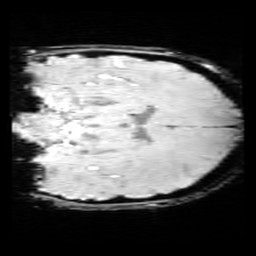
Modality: SWI
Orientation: coronal
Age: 13
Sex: female
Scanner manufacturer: siemens
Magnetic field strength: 3 T
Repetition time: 0.027 s
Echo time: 0.02 s